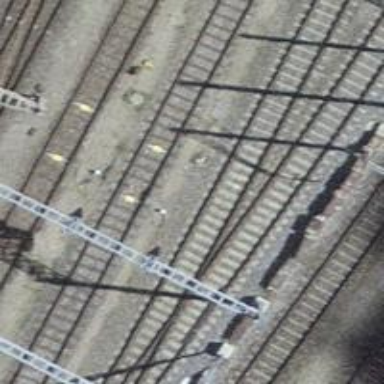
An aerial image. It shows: Railway siding with one electrified track and contact line for powering the train.